Field crop: maize
Growth stage: 2
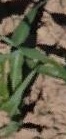
Species: maize